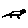
Label: cat